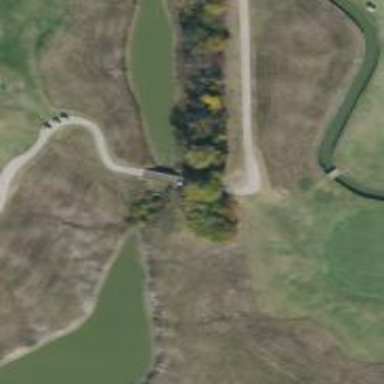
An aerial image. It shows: Path bridge crossing golf cartpath.